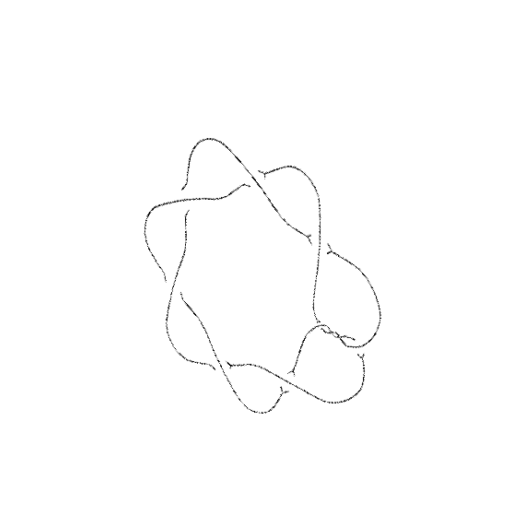
Crossing number: 10